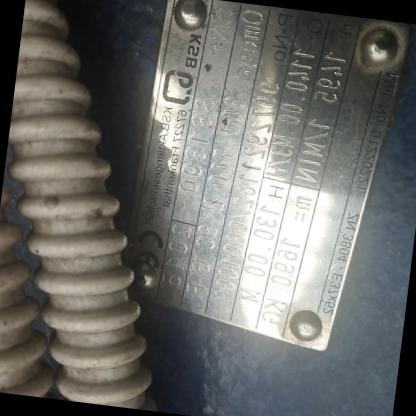
Klasa: tabliczka-znamionowa